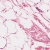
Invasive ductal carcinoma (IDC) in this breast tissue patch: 0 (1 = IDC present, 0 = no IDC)